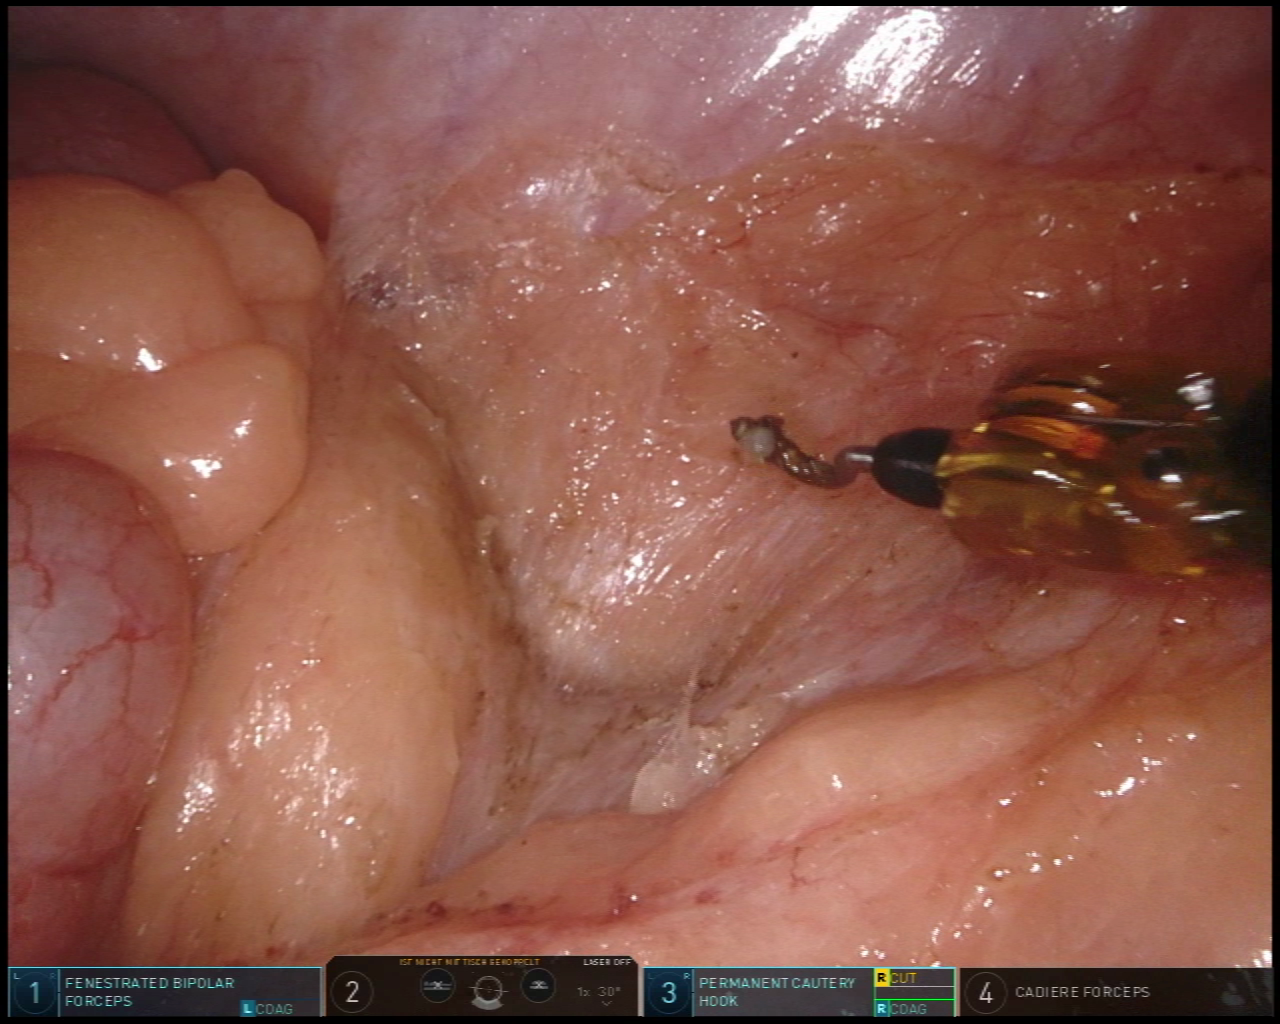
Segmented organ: abdominal_wall
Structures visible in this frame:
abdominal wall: yes
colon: yes
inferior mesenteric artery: no
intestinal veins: no
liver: no
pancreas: no
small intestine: no
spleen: no
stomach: no
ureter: no
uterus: no
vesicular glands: no